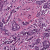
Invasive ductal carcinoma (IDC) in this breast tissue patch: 1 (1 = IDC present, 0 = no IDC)